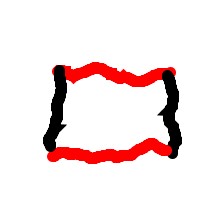
Shape: rectangle